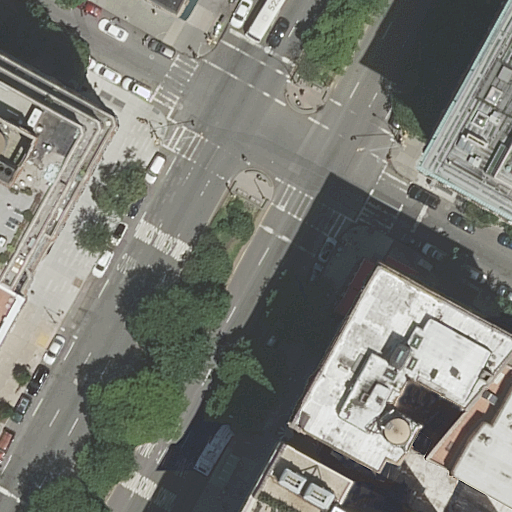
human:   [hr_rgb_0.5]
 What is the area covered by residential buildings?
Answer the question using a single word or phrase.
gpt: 6023m2

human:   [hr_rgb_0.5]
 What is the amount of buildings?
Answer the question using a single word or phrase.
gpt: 7

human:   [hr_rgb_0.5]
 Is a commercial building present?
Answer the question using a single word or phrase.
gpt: no

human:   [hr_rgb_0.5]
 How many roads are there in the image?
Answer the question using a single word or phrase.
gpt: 3

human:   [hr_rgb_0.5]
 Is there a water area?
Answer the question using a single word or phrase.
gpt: no

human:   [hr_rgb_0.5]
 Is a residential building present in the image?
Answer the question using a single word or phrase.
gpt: yes

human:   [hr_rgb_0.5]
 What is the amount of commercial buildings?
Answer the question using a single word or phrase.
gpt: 0

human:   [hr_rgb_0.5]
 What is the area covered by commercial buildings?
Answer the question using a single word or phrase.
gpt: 0m2

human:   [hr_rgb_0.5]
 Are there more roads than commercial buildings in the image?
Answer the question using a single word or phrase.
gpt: yes

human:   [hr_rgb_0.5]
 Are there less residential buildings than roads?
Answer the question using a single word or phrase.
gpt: no

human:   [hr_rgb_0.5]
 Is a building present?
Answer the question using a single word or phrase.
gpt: yes

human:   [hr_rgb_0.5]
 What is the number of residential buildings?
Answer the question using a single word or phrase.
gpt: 7

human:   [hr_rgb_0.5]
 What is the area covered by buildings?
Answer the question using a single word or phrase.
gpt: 6023m2

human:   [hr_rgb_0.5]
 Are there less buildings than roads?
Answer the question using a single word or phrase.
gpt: no

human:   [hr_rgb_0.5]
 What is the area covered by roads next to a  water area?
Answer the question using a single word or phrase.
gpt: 0m2

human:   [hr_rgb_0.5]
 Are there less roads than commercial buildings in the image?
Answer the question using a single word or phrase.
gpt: no

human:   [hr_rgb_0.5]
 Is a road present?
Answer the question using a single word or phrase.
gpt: yes

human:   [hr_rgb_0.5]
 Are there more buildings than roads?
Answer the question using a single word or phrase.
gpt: yes

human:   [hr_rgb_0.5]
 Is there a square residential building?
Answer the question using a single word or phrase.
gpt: no

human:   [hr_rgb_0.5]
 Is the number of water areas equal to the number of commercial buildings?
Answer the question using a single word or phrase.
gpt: yes

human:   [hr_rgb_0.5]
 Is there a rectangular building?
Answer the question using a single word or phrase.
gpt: yes

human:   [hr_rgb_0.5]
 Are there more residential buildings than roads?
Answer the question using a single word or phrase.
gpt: yes

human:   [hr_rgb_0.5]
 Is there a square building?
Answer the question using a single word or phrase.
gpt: no

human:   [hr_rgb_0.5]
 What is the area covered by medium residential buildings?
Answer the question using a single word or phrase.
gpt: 0m2

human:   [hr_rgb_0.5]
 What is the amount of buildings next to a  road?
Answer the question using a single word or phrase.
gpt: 7

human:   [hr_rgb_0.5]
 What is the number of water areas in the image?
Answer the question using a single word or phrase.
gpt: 0

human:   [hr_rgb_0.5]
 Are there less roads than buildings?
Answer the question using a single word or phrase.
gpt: yes

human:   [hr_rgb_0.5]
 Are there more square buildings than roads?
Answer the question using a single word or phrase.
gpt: no

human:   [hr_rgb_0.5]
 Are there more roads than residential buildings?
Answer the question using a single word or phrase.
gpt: no

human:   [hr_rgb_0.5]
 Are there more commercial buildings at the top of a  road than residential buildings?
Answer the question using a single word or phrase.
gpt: no

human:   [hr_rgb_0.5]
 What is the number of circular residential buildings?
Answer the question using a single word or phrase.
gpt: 0

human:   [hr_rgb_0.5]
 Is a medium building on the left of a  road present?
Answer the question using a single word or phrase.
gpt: no

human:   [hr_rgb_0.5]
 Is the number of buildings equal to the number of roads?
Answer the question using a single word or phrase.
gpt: no

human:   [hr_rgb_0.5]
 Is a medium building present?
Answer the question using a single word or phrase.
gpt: no

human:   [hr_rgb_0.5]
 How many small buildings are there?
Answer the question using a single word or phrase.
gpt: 3

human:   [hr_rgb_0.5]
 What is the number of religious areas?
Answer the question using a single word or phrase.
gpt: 0

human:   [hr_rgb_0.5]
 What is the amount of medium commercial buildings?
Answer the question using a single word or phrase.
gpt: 0

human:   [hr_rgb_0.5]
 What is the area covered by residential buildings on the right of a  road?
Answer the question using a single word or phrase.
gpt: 3738m2

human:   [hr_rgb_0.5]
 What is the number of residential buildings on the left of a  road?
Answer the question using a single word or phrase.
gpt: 2

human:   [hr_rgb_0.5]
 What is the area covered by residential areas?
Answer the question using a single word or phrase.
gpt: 0m2

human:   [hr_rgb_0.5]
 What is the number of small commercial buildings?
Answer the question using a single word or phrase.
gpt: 0

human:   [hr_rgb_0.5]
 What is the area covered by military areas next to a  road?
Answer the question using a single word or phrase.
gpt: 0m2

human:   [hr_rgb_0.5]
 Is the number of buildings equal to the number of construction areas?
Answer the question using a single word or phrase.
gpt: no

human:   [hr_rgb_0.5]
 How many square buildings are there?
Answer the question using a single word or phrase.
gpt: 0

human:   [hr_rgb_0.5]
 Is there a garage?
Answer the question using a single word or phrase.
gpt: no

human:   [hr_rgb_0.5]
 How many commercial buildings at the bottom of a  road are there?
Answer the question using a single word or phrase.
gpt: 0

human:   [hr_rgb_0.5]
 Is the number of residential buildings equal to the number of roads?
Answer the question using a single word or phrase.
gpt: no

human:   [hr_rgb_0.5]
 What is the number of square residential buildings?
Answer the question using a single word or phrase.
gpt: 0

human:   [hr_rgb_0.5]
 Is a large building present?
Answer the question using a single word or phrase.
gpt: yes

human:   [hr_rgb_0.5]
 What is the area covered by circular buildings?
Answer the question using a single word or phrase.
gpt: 0m2

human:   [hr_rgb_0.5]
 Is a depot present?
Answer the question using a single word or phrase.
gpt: no

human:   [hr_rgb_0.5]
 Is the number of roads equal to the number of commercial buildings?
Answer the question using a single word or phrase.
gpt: no

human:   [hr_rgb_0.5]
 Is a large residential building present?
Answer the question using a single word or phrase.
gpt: yes

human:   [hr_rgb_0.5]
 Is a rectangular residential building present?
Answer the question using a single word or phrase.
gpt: yes

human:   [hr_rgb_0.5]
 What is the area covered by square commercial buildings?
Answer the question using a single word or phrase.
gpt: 0m2

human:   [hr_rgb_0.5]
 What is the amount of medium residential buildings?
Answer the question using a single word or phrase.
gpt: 0

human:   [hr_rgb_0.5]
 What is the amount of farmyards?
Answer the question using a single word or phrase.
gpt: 0

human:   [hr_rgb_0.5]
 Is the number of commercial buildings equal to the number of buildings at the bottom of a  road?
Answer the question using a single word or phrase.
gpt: no

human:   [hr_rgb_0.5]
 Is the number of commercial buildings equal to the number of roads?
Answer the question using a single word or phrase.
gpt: no

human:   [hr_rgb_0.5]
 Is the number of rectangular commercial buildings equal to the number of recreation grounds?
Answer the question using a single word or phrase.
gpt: yes

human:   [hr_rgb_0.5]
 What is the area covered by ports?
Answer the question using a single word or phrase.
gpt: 0m2

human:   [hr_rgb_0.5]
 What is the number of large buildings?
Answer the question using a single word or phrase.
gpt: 4

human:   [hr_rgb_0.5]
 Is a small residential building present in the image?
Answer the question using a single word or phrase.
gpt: yes

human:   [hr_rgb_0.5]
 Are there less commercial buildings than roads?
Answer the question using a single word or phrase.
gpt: yes